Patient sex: M
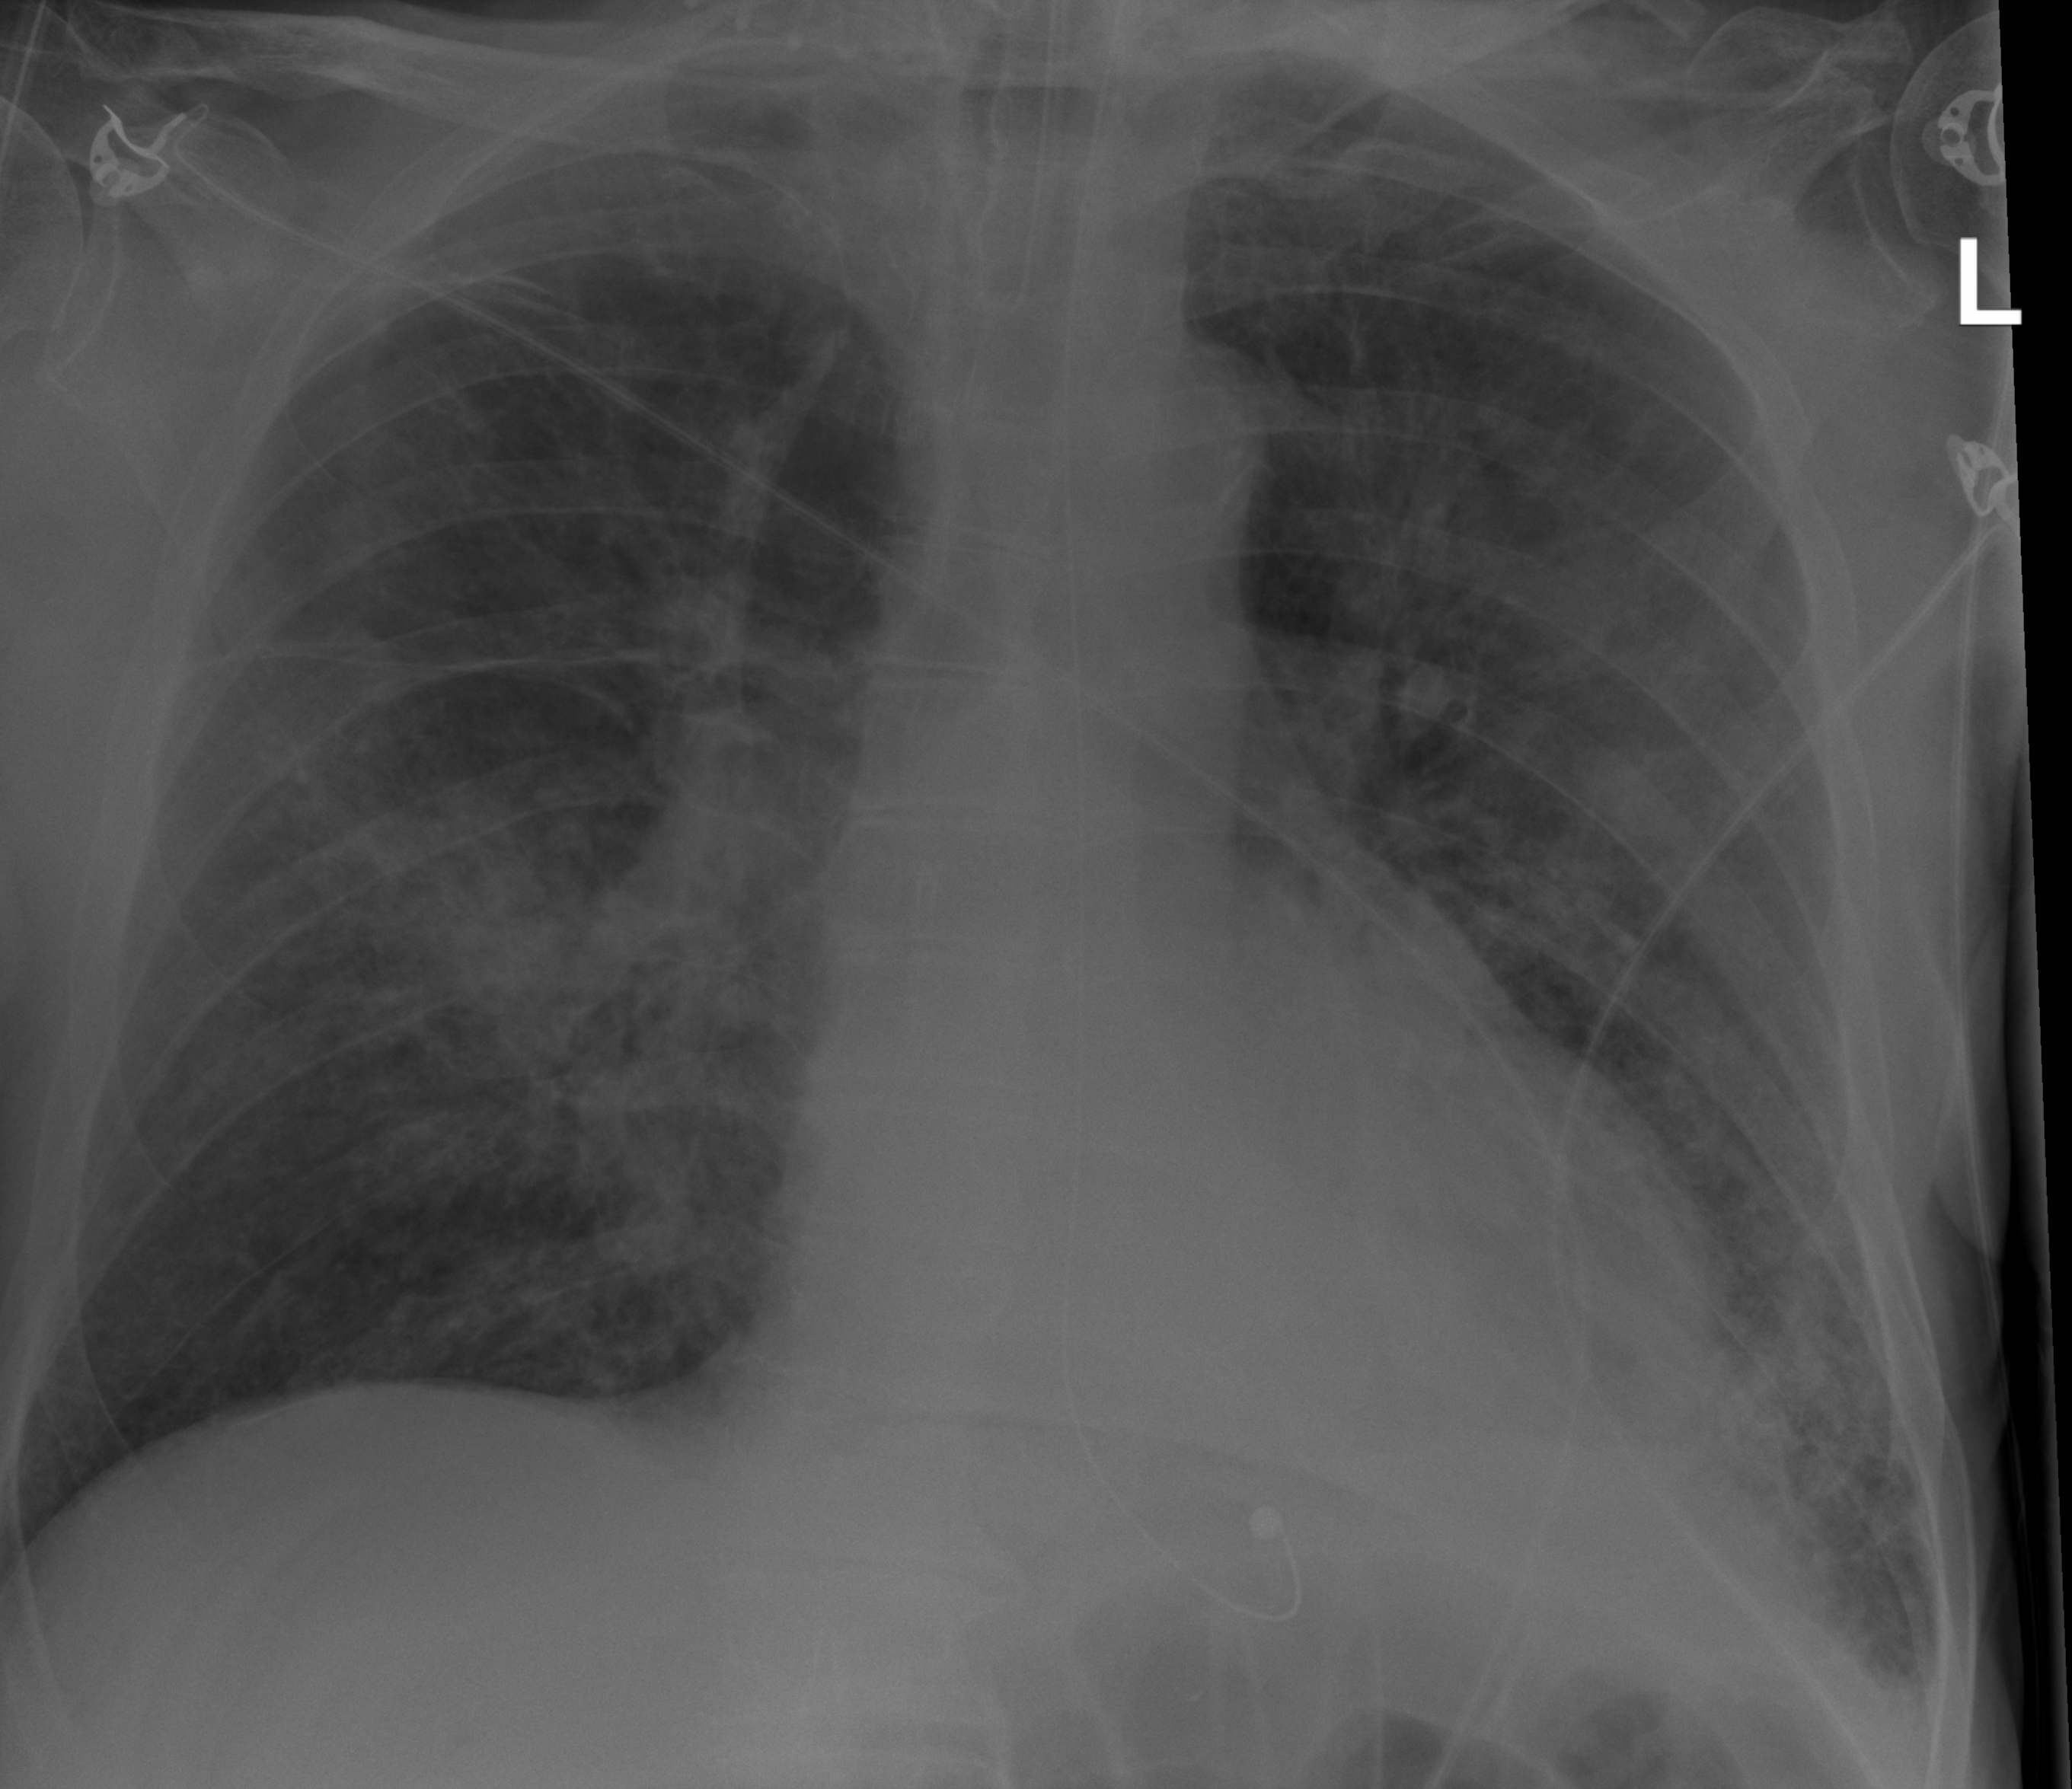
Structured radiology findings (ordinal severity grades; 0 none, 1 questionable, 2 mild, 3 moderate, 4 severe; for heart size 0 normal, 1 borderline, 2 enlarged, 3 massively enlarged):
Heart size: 1
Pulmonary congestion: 0
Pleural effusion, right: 0
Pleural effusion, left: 0
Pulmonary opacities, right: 3
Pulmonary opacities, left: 3
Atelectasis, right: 3
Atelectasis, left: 3